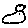
Label: bird